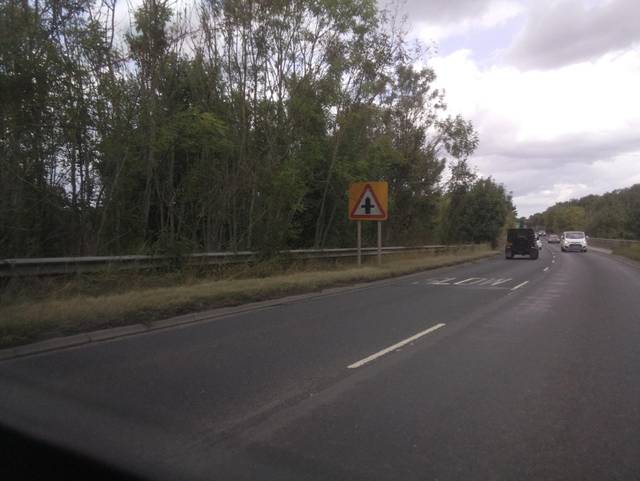
Region: United Kingdom
Coordinates: 54.032, -1.564